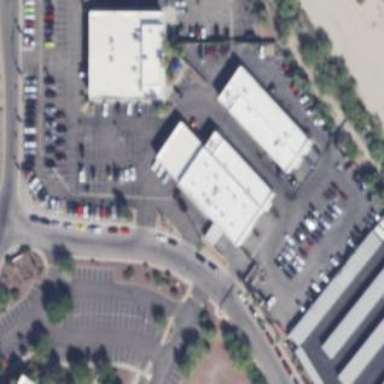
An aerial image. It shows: Car shop building.